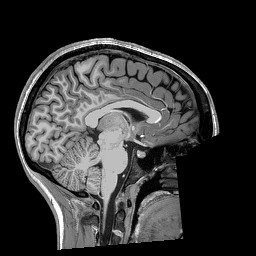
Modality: T1w
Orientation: sagittal
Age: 24
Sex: female